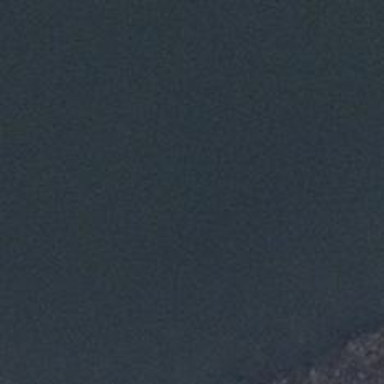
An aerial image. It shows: Man-made pier.